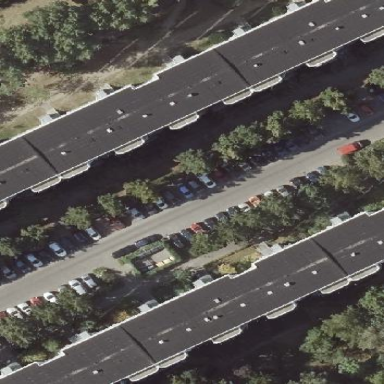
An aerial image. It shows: Parking available on the street side.